Current action and preconditions to check: trajectory_clear

Your task: For each precondition in the list above, predict whether it will hold at this action.

Consider the current scene as observed from the mobile robot's camera, and analyze the predicted future states of all dynamic agents (e.g., people, animals, vehicles, or any moving entities) within the NEXT SECOND.

IMPORTANT: Only answer "very likely" if you are absolutely certain—based on strong, clear evidence—that a dynamic agent will violate the precondition in the predicted future state. Do NOT answer "very likely" for unlikely, ambiguous, or low-probability risks.

Ask yourself for each precondition: Is there a high probability, with clear and convincing evidence, that the predicted future states of any dynamic agent will interfere with the predicted future state of the currently executing action within the NEXT SECOND, causing that precondition to fail?

Assess the risk level based on these predictions. Use "likely" or "very likely" if motions create a clear risk of interference.

Use "neutral" or "improbable" if agents are nearby but their predicted paths are clearly diverging or non-conflicting.

Failure Risk Categories: "very improbable", "improbable", "neutral", "likely", "very likely"

Answer Format: Output ONLY the probability_of_failure value from these categories: "very improbable", "improbable", "neutral", "likely", "very likely"

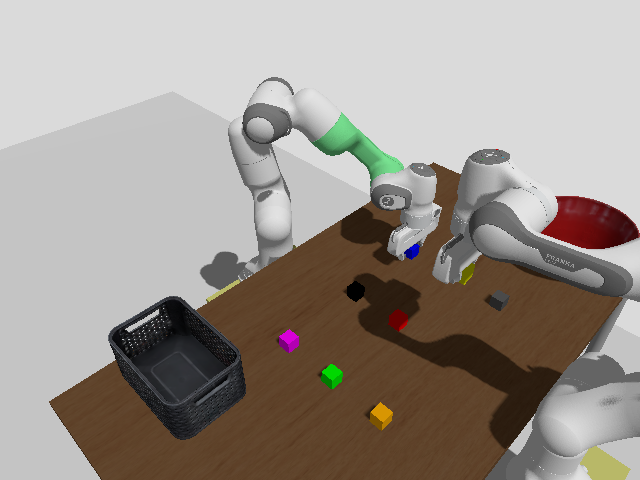

Answer: very improbable